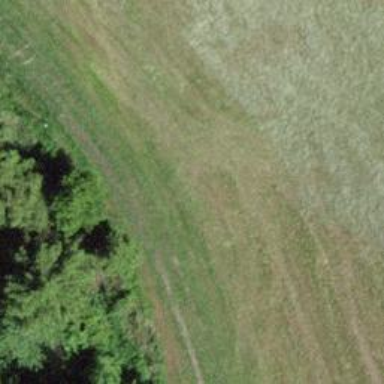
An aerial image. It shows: Grass track with grade5 tracktype.